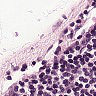
Metastatic tissue present: no